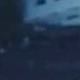
Vehicle type: Car